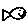
Label: fish